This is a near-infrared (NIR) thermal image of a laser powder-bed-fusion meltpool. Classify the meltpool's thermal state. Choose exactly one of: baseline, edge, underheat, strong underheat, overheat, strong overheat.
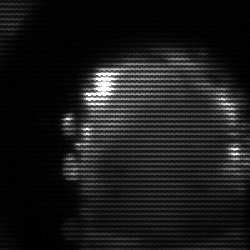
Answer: baseline